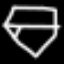
Label: diamond